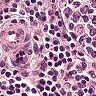
Metastatic tissue present: no